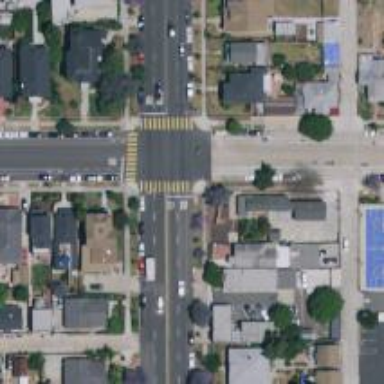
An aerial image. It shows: Residential road with separate sidewalk.